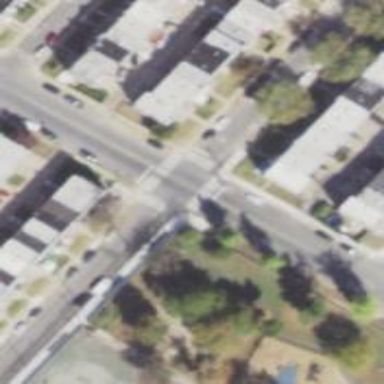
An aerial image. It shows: Marked crossing on the road.